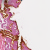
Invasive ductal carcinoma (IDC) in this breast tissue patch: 0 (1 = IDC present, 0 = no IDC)